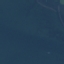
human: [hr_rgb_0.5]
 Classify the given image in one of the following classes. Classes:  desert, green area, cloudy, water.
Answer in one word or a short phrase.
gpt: water